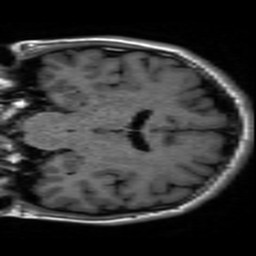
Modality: inplaneT1
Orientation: coronal
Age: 20
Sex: male
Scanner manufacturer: ge
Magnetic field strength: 3 T
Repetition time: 2.499 s
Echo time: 0.02513 s